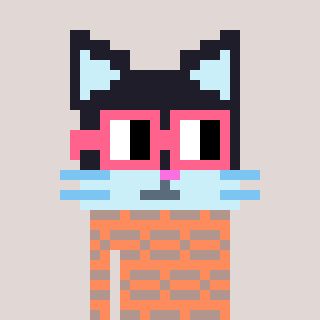
a pixel art character with square pink glasses, a cat-shaped head and a peachy-colored body on a warm background